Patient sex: M
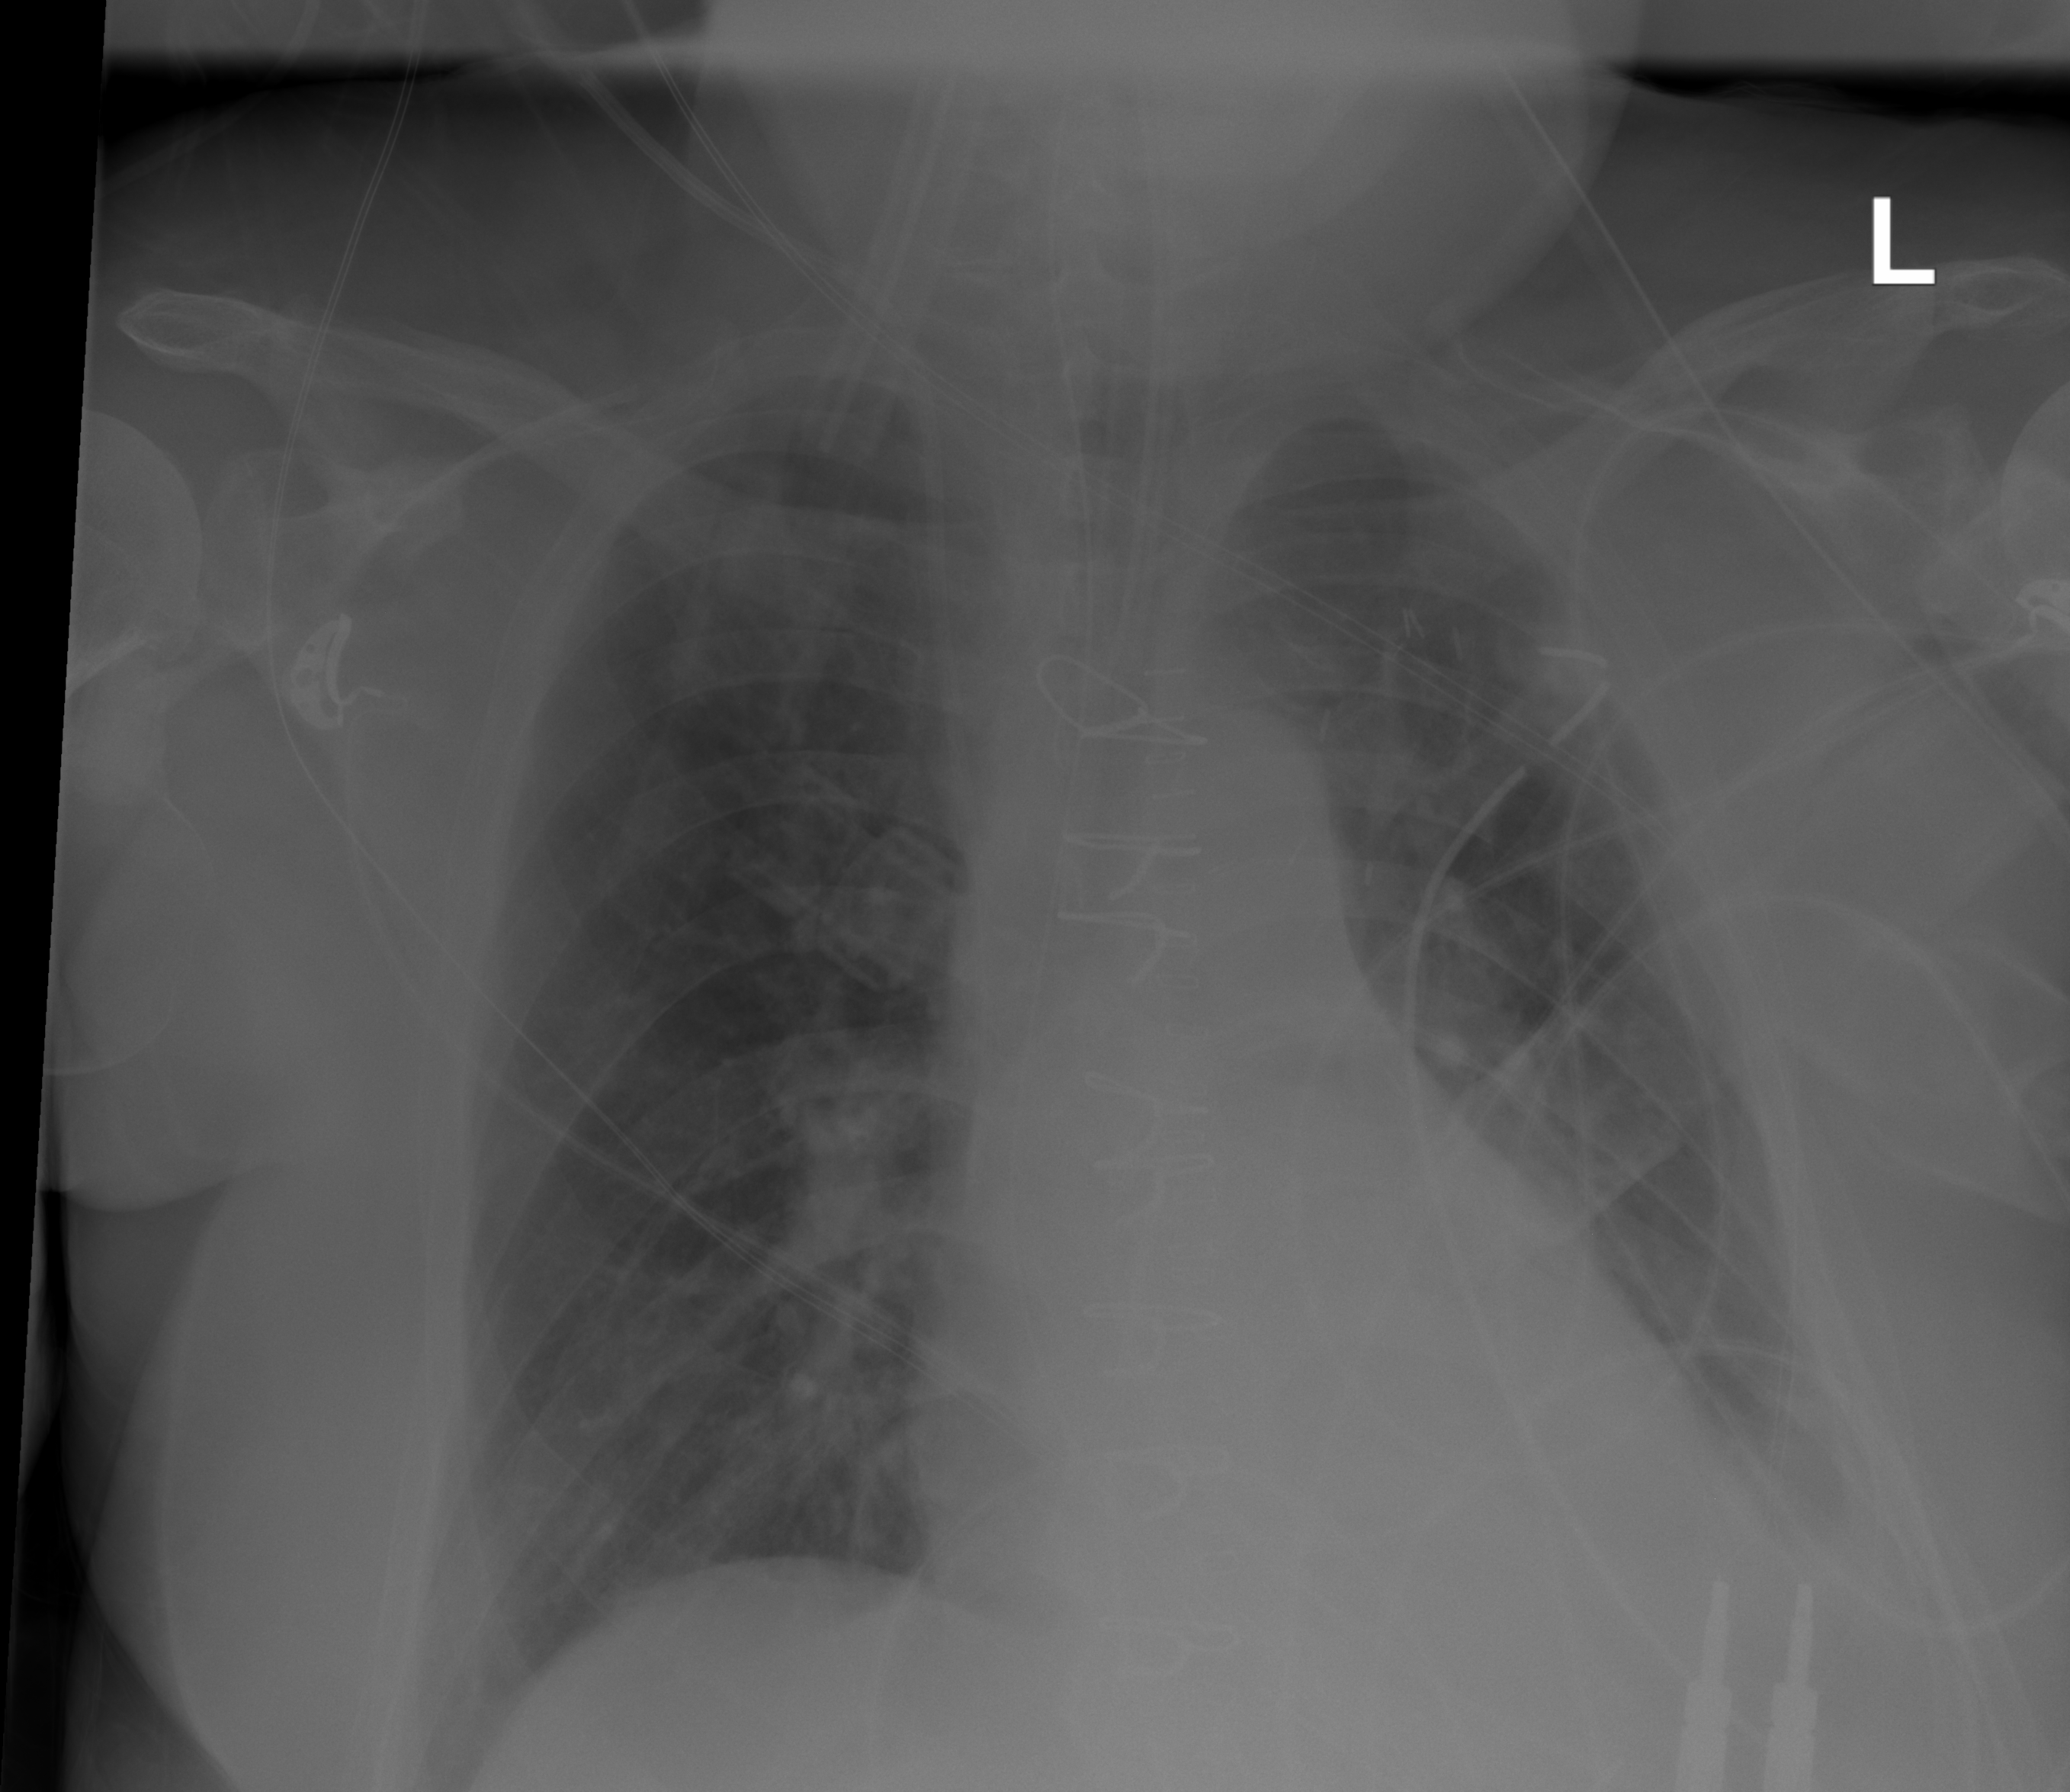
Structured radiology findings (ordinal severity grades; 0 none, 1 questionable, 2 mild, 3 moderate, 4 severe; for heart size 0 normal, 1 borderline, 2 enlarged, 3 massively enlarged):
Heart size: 0
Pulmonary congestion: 2
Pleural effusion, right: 0
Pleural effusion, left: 2
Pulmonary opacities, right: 0
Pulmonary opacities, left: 0
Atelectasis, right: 0
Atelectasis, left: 2